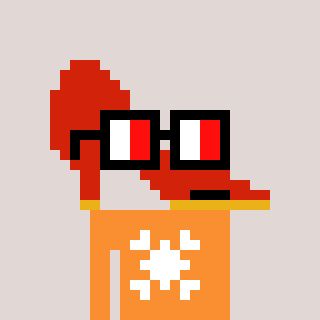
a pixel art character with square glasses with black frames and red eyes, a highheel-shaped head and a orange-colored body on a warm background